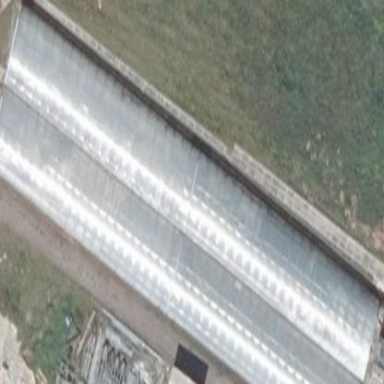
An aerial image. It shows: Greenhouse.